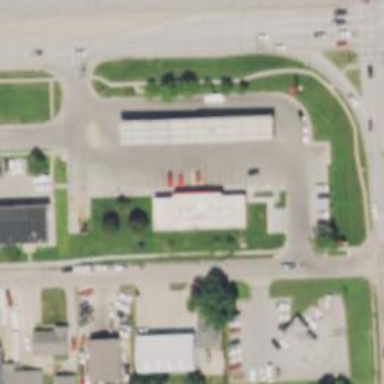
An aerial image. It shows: Convenience shop.